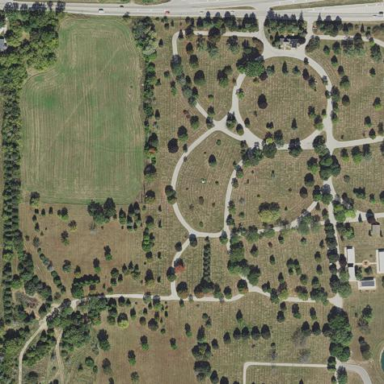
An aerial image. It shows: Cemetery.